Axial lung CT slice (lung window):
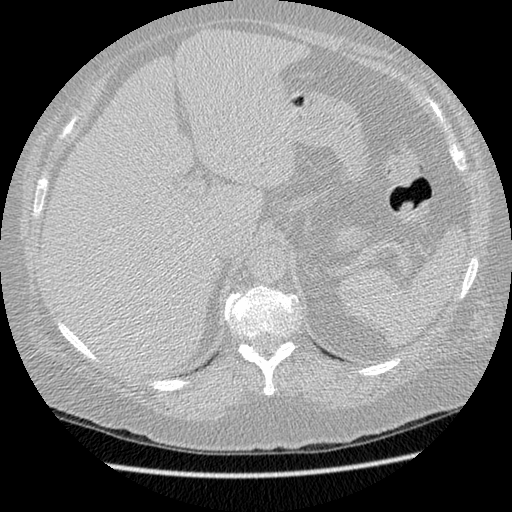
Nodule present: no